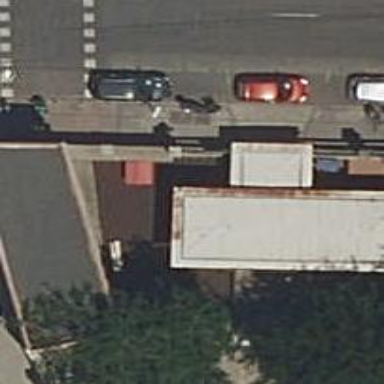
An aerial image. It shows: View of roof of building.